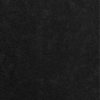
Label: dusty